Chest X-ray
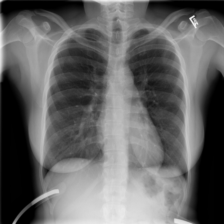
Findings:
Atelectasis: negative
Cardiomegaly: negative
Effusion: negative
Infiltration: negative
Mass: negative
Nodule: negative
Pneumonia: negative
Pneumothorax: negative
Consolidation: negative
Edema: negative
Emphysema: negative
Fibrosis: negative
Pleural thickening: negative
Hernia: negative